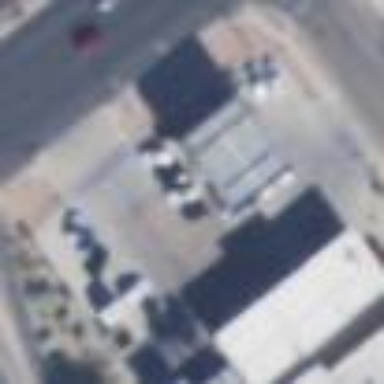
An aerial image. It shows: Shop that sells cars.